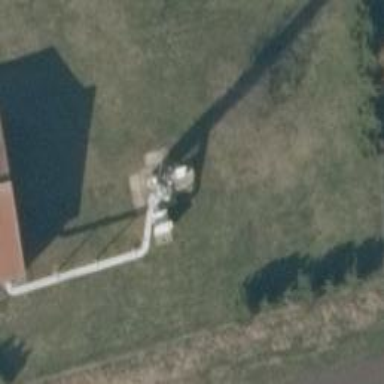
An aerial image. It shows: Communication tower.